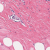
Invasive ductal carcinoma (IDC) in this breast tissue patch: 0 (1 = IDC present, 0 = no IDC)